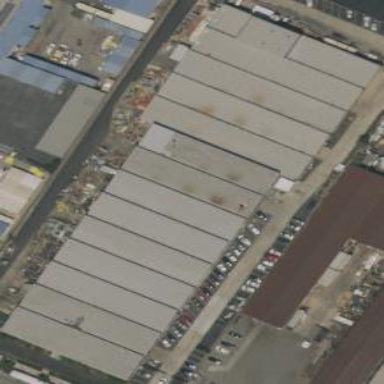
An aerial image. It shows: Industrial building.